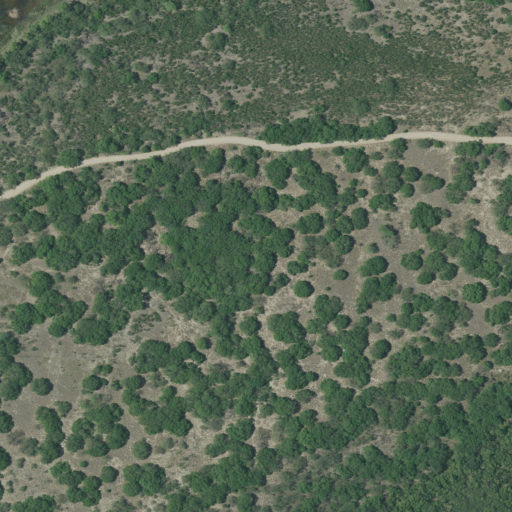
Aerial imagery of levee in Texas named El Murillo Banco Number One Hundred Thirty-four containing cultivated crops, mixed forest, herbaceous wetlands, woody wetlands, grassland, and deciduous forest